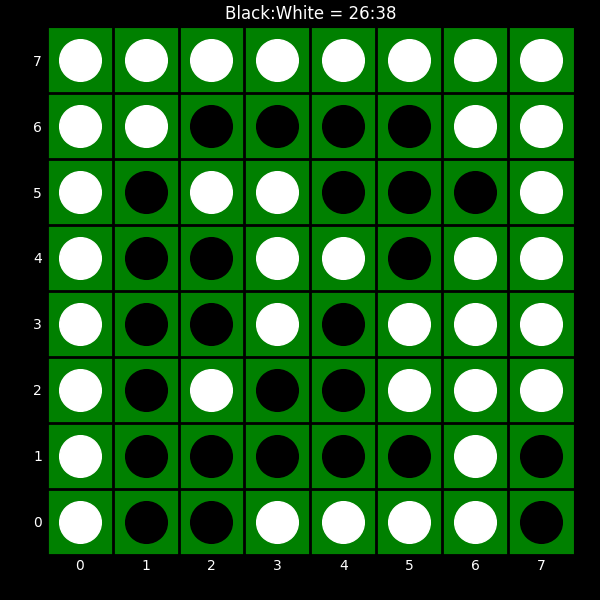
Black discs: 26
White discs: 38